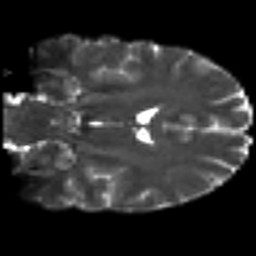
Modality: T2w
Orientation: coronal
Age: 27
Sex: male
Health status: healthy
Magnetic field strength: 3 T
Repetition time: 9 s
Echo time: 0.093 s